Interaction volume radius: 5 \u00c5
Interaction volume height: 20 \u00c5
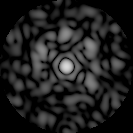
Disorder parameter: 0.6159